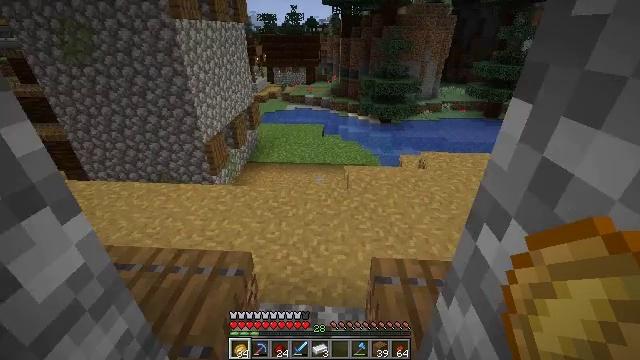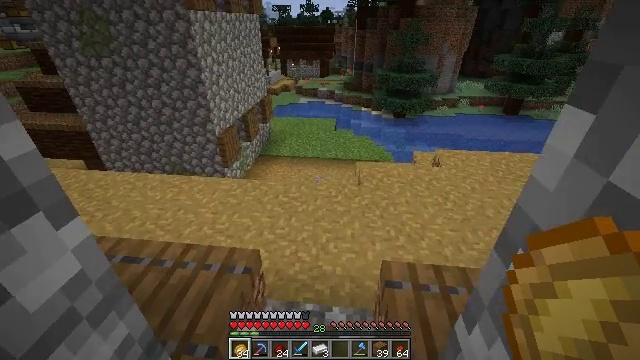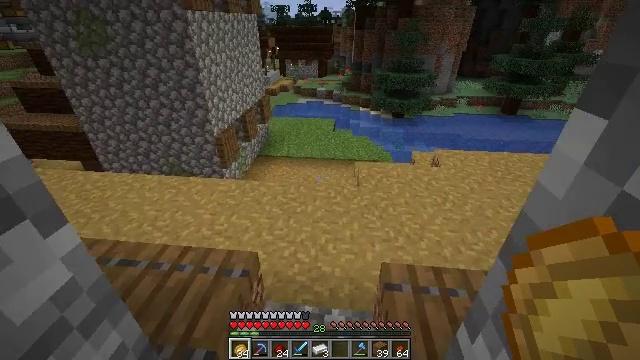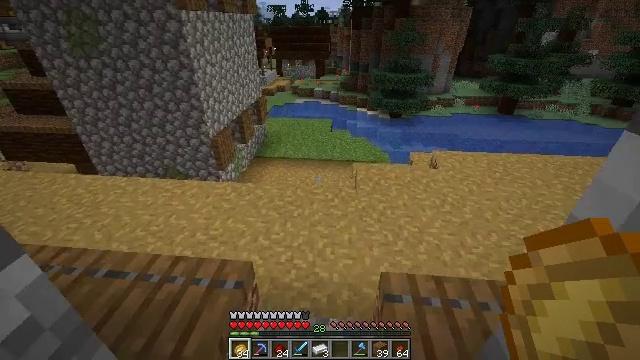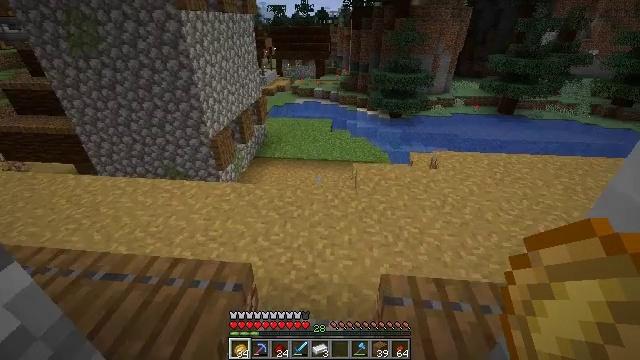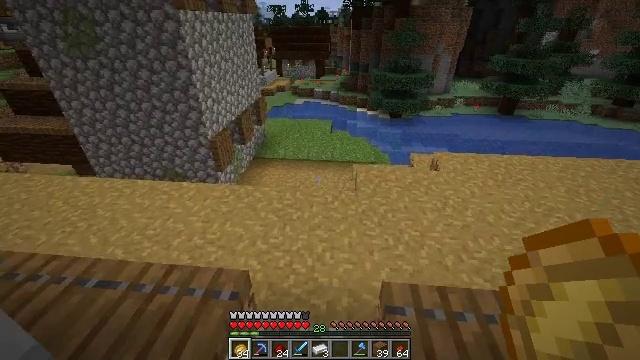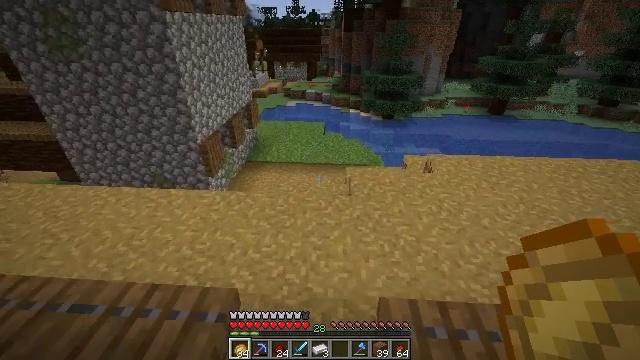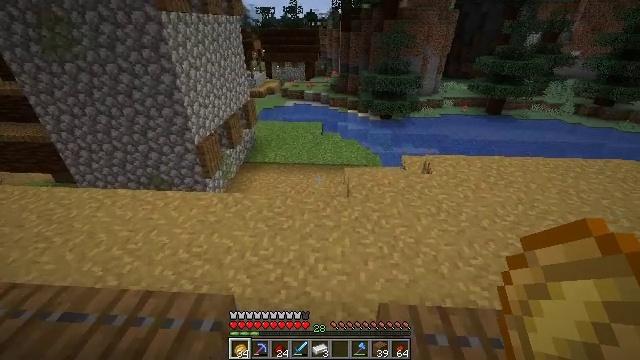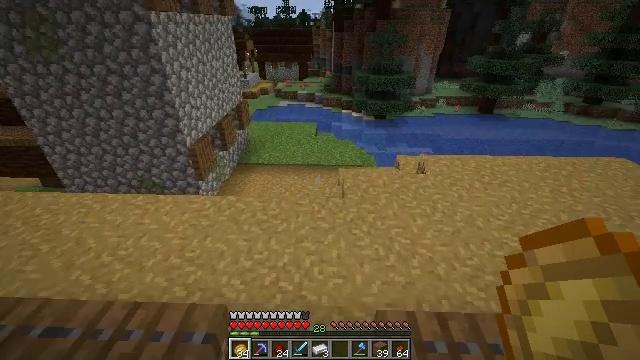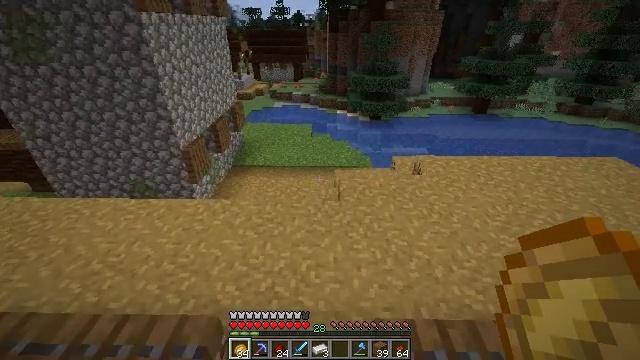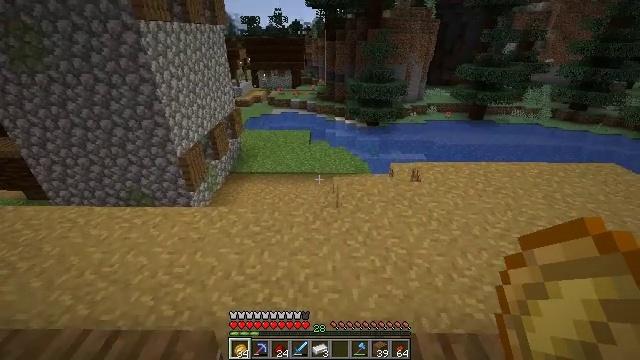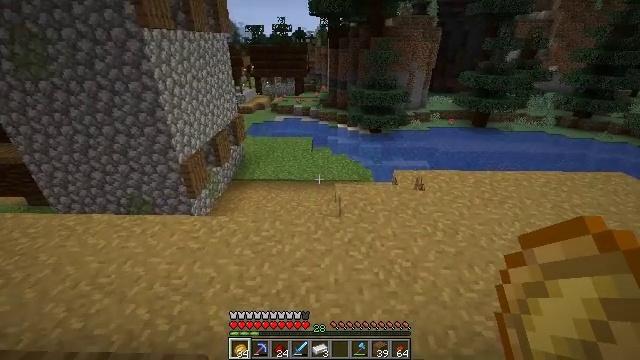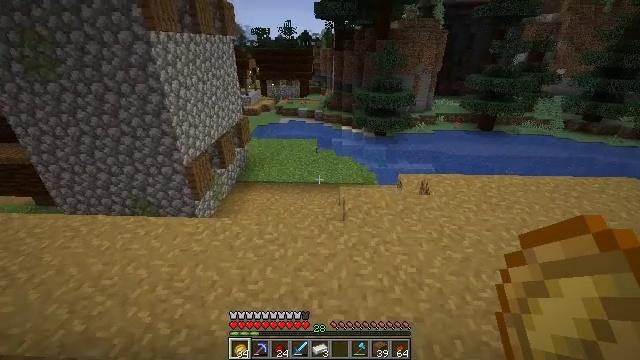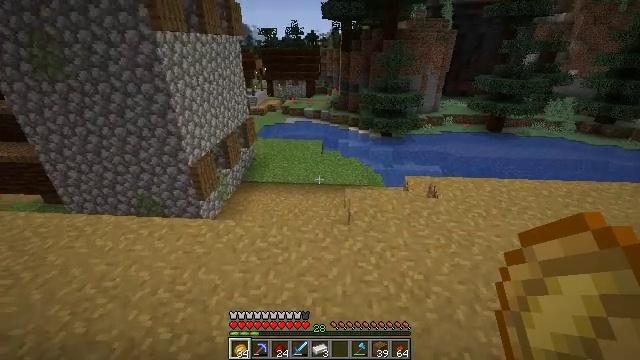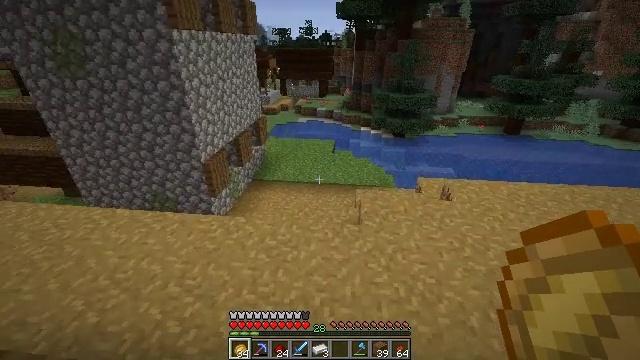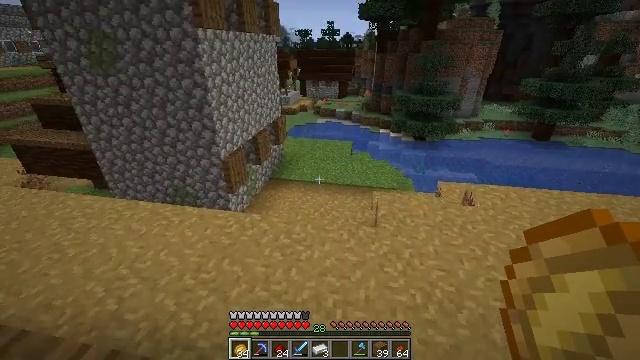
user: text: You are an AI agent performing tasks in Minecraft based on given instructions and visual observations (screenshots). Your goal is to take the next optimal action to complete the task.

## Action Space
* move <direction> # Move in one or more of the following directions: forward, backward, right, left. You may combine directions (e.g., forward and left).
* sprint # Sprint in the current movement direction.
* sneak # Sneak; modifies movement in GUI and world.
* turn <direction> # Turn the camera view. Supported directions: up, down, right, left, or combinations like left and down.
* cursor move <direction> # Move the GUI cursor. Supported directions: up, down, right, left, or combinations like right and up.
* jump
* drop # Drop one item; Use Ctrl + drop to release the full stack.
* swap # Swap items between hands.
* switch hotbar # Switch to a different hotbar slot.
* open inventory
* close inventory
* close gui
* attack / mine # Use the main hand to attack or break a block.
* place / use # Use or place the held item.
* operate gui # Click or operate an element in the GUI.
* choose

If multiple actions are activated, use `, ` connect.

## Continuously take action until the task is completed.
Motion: motion action
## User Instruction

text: Craft the item frame with sticks and leather.
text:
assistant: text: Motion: move forward, sneak, turn left and down
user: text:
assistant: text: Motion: move forward, sneak
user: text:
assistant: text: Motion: move forward
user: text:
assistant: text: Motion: move forward
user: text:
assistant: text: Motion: move forward
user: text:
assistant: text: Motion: move forward, turn right
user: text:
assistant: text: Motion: move forward
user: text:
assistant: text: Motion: move forward, turn right
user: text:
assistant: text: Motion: move forward, turn right
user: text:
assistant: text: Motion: move forward, sprint, turn up
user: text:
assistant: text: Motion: move forward, sprint, turn up
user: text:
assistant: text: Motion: move forward, sprint, turn left
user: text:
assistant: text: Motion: move forward, turn left
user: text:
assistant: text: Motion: move forward, turn left
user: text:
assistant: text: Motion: move forward, sprint, turn left
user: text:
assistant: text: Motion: move forward, sprint, turn left and up
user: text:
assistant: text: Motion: move forward, sprint, turn left and up
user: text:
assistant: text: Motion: move forward, sprint, turn left and up
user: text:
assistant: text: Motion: move forward, turn left and up
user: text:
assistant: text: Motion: move forward, sprint, turn left and up
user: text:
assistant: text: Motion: move forward, sprint, turn right
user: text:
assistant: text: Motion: move forward, sprint, turn right
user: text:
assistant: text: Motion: move forward, sprint
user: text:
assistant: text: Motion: move forward
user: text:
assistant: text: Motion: move forward, turn right
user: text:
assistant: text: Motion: move forward, turn right
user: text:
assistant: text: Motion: move forward, turn left and up
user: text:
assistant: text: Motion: move forward, turn left, jump
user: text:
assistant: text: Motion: move forward, jump
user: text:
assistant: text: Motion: move forward, jump